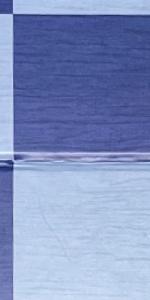
Label: Empty